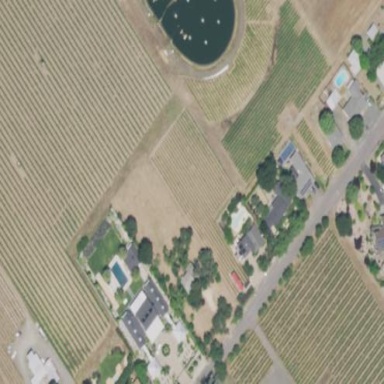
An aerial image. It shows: Vineyard with wine grapes as the crop.